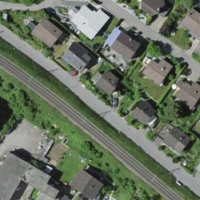
EUNIS habitat code: 54
Species observed at this site:
Euonymus europaeus